Interaction volume radius: 5 \u00c5
Interaction volume height: 10 \u00c5
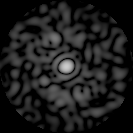
Disorder parameter: 0.7602